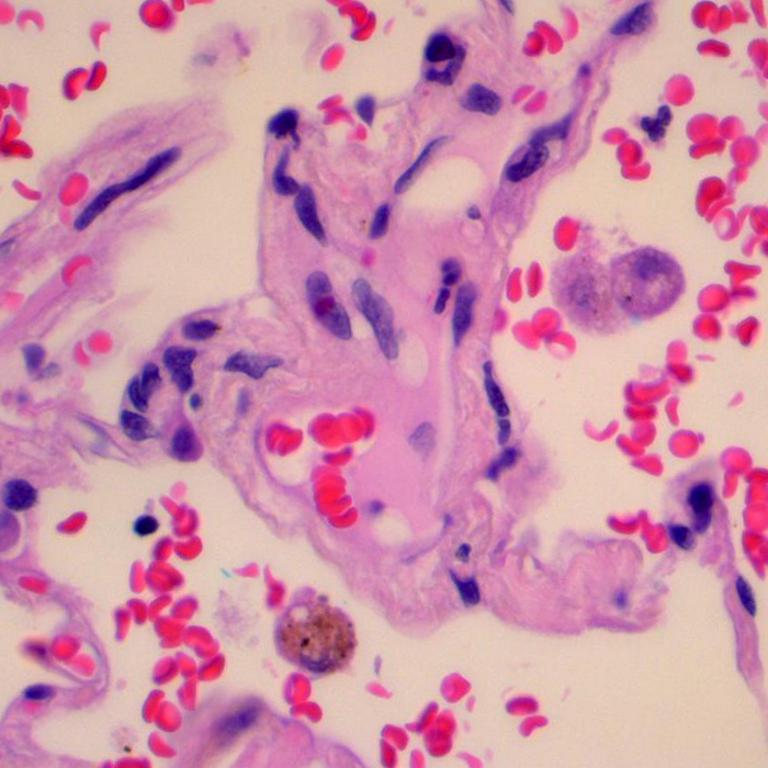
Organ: lung
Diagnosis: benign